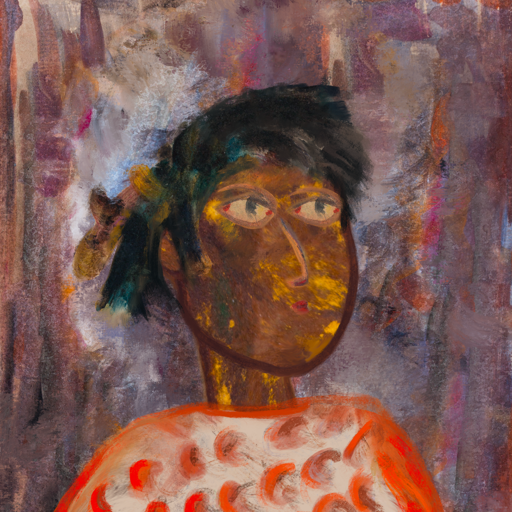
Background: Hypocrite, Head And Neck Side: Comrade, Face Side: GypsyMother, Bust: Rupkatha, Hair Side: Pipe, Head Accessory: Blank, Second Necklace: Blank, Necklace: Blank, Baby: Blank